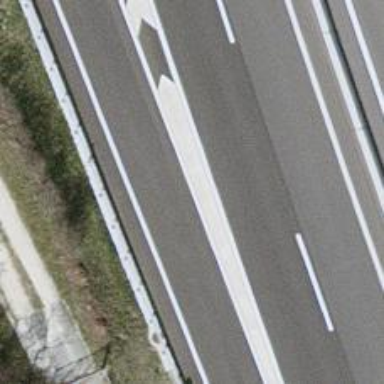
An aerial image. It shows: Motorway link.